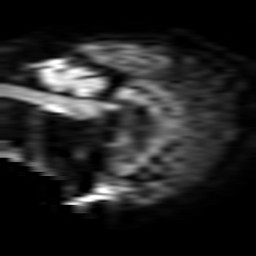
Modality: TRACE
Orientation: sagittal
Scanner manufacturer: philips
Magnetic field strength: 3 T
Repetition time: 3.082 s
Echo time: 0.076 s